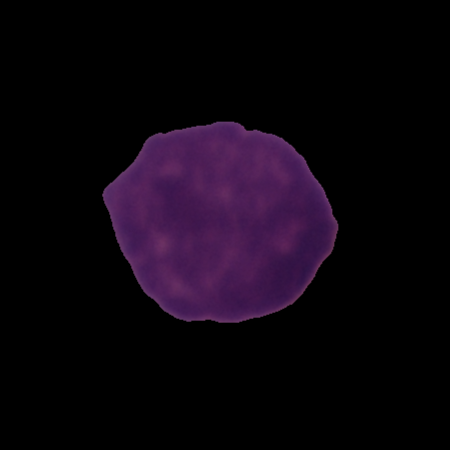
Label: healthy